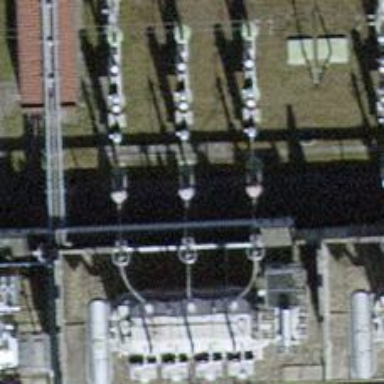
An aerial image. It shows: Insulator used in power systems.